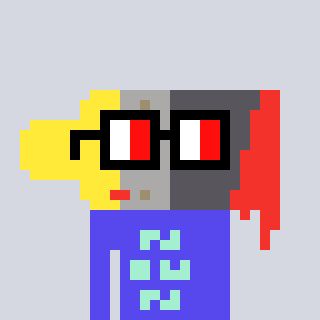
a pixel art character with square glasses with black frames and red eyes, a paintbrush-shaped head and a computerblue-colored body on a cool background